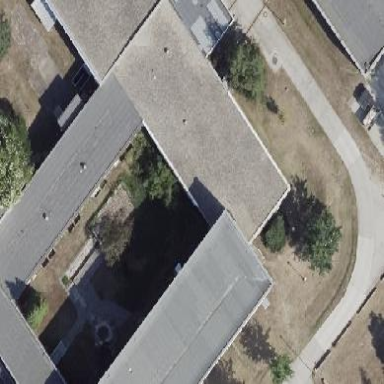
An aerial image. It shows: Commercial building with flat roof.